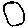
Label: circle